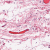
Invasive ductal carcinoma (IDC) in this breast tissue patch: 1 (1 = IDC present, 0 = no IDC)